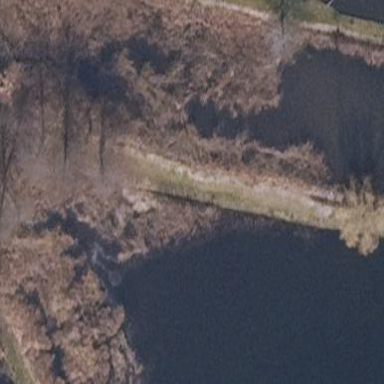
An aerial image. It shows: Reedbed in wetland area.